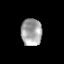
Tissue: lung
Cell type: Epithelial cells
Senescence score: 0.187
Nuclear area (px): 549
Mean DAPI intensity: 166.37